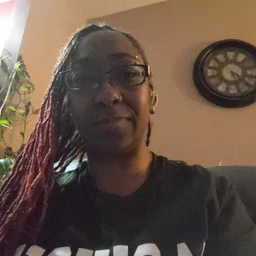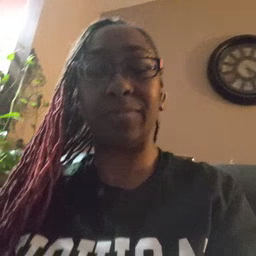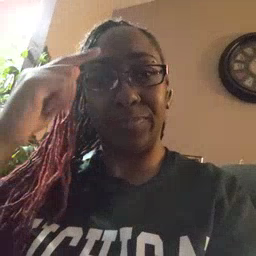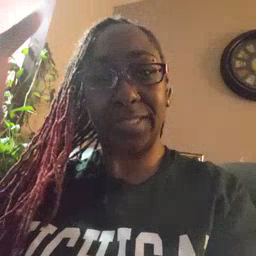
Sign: penny